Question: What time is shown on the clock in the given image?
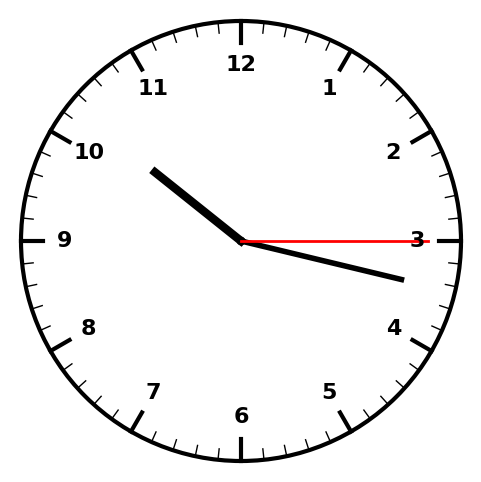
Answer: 10:17:15